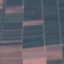
Land use / land cover class: PermanentCrop